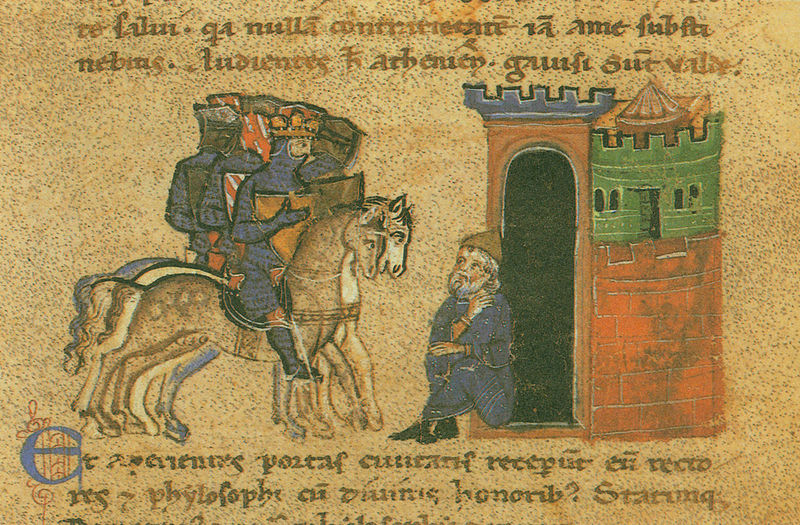
Titel: Alexanderroman
Institution: Leipzig, Stadtbibliothek
Schlagwörter: blau, mann, grün, braun, zeichnung, rot, sitzend, krone, pferd, pferde, reiter, turm, zaumzeug, schrift, könig, tor, zinnen, schild, tusche, burg, initiale, helm, ritter, rüstung, harnisch, mittelalter, mönch, bettler, latein, schilde, initial, buchmalerei, majuskel, sitzender mann, tüstung, pförtner, rästung, steugbügel